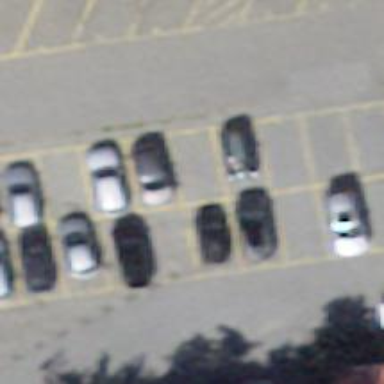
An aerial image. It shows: Parking area with surface.